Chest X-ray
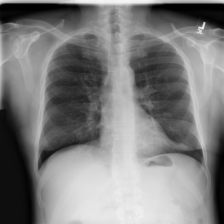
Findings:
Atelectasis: negative
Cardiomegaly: negative
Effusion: negative
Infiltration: negative
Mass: negative
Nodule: negative
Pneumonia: negative
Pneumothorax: negative
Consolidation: negative
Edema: negative
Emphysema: negative
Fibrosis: negative
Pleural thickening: negative
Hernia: negative